Interaction volume radius: 10 \u00c5
Interaction volume height: 10 \u00c5
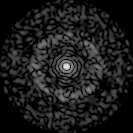
Disorder parameter: 0.849